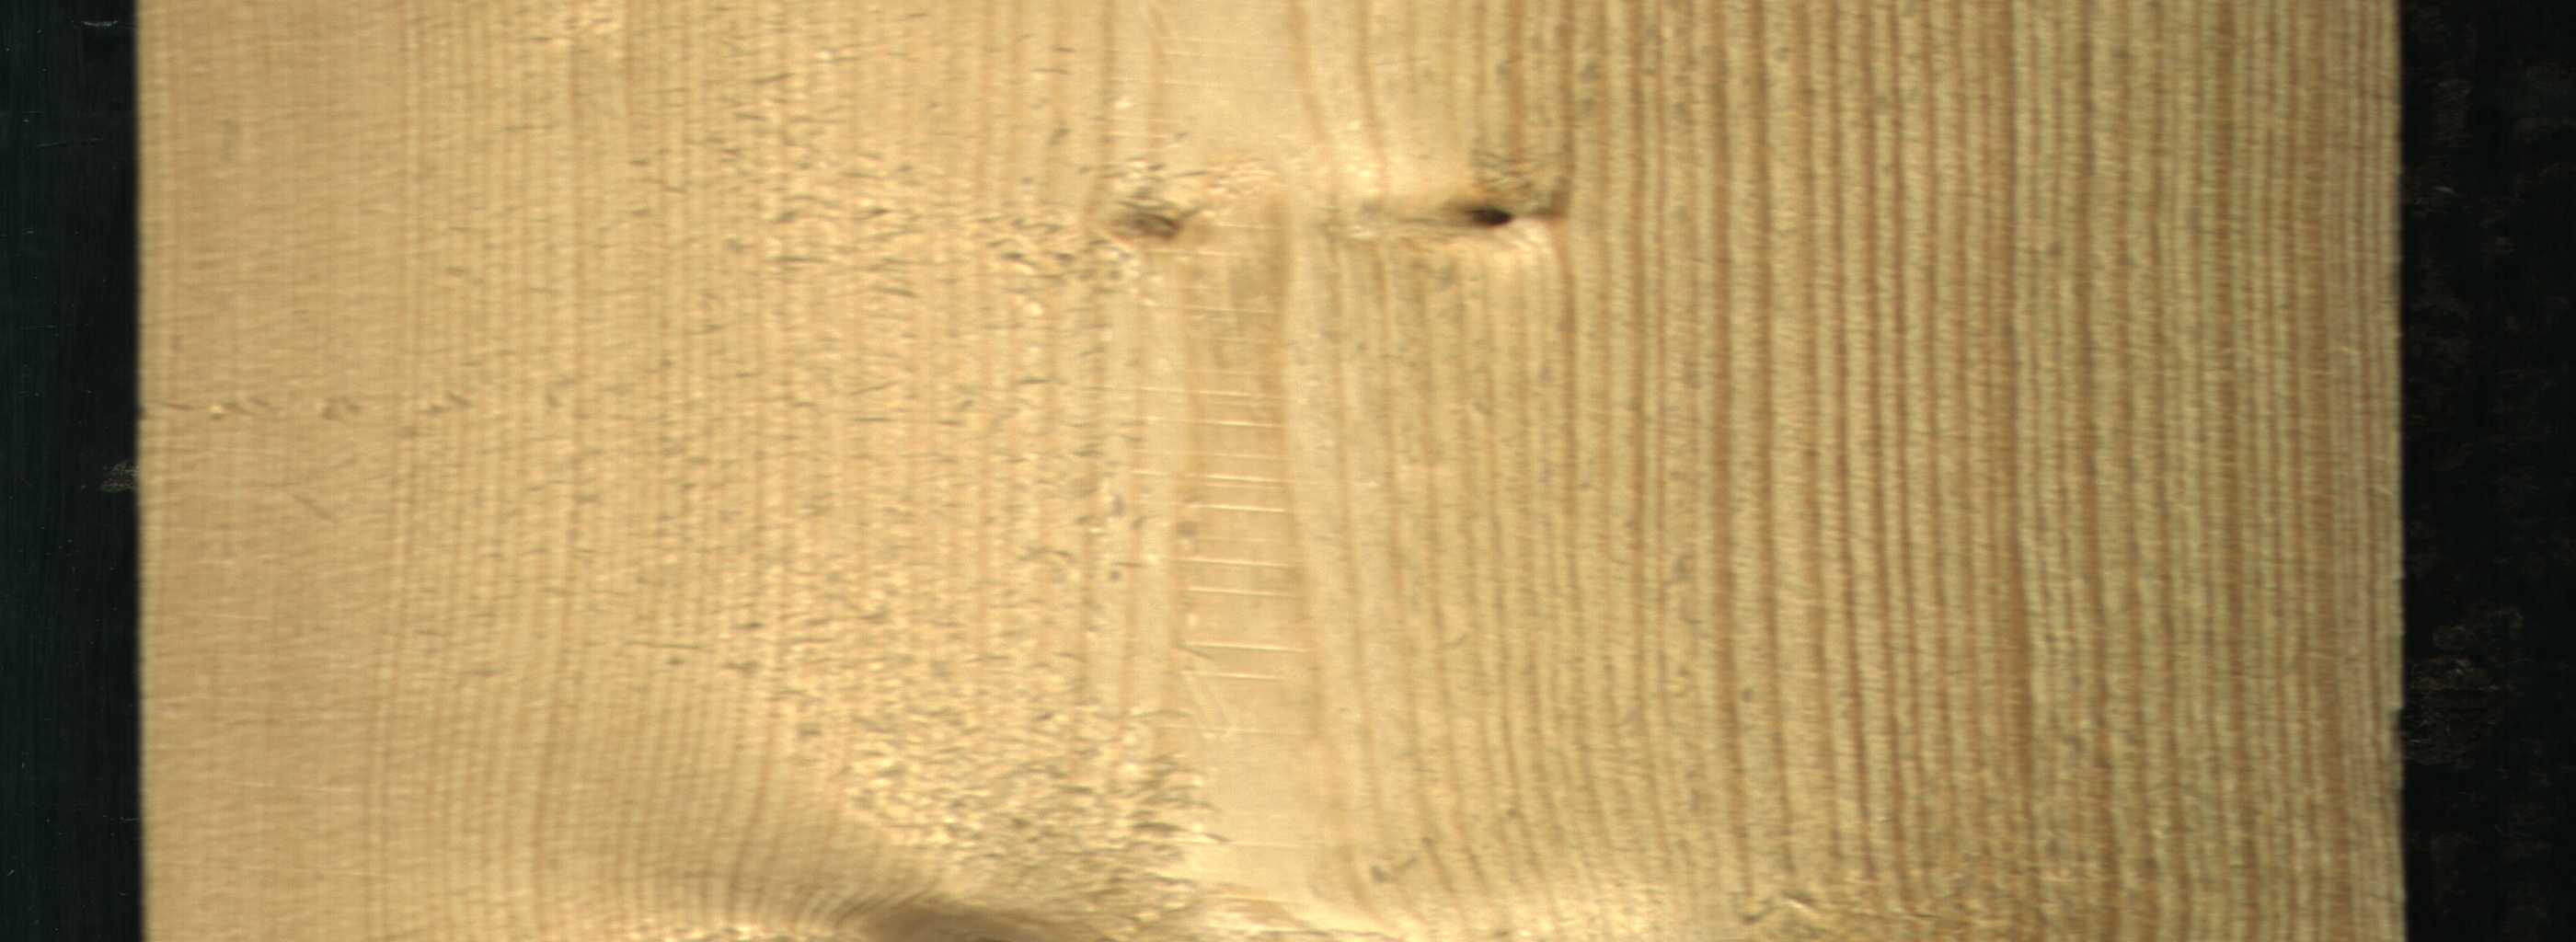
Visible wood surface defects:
Dead_Knot
Live_Knot
Live_Knot